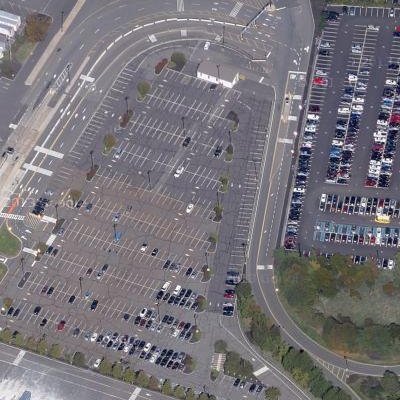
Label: gParking